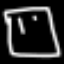
Label: square